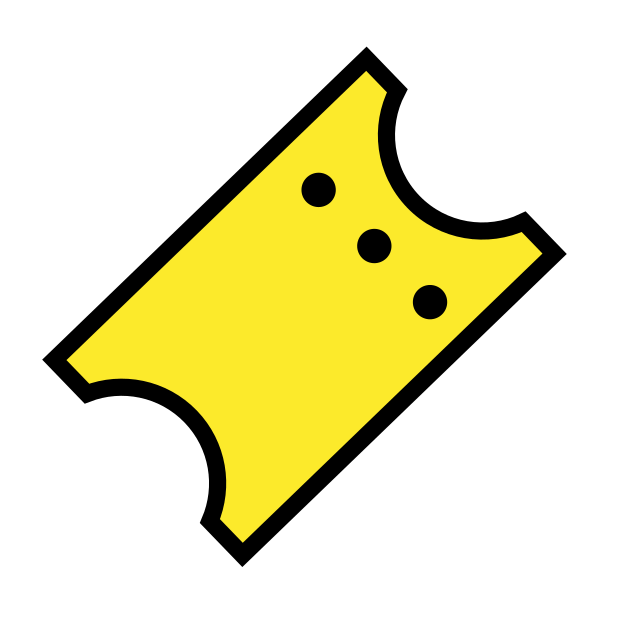
Emoji: 🎫
Name: ticket
Unicode: 0x1f3ab